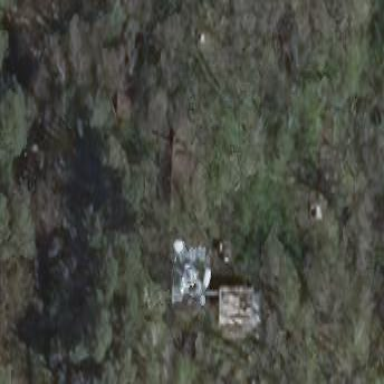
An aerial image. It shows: Military bunker.